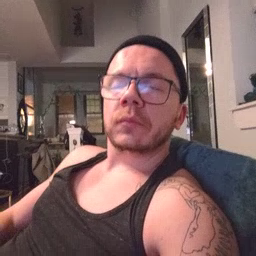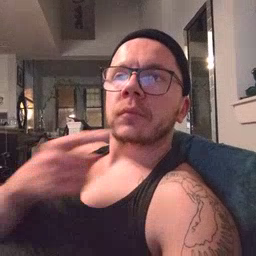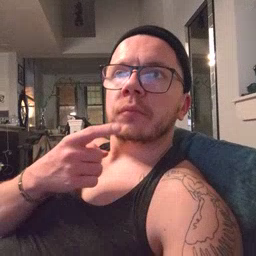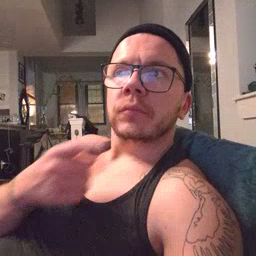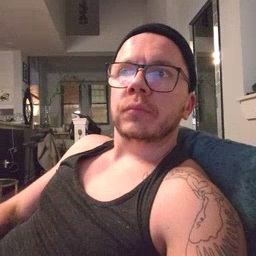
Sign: say